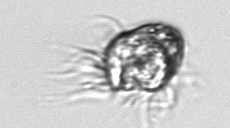
Label: Strombidium_morphotype1